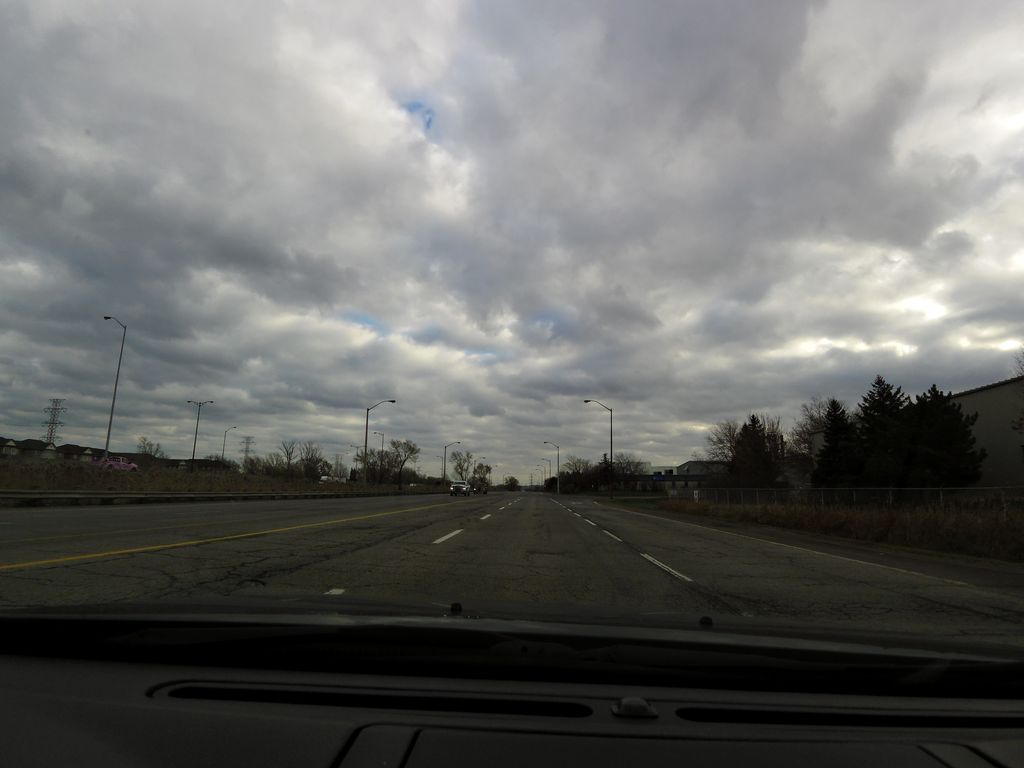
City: hamilton